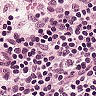
Metastatic tissue present: no